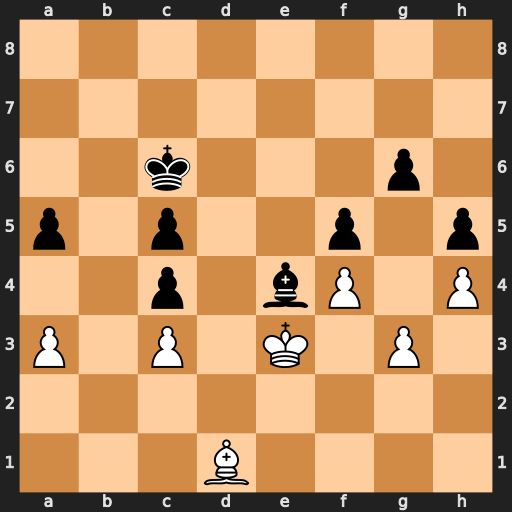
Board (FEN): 8/8/2k3p1/p1p2p1p/2p1bP1P/P1P1K1P1/8/3B4
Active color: w
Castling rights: -
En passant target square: -
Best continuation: Ba4+ Kd6 Be8 Ke7 Bxg6